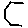
Label: hexagon